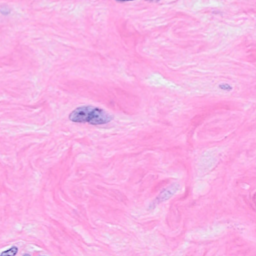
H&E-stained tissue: Breast